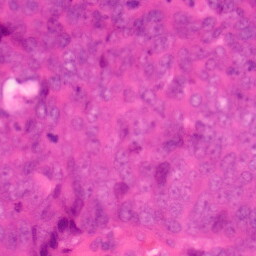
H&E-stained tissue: Colon